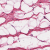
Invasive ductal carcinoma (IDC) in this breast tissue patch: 0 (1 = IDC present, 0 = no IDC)